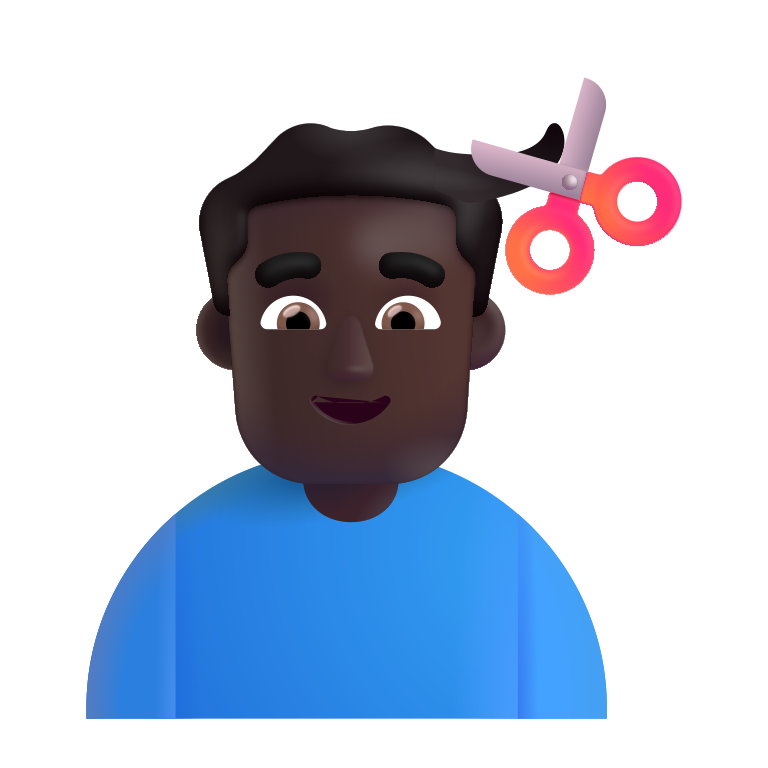
man getting haircut color dark